Question: I create a matlab gui and have some element in it with some axes. I plot one of my desire plot in ploter1 ( first axes ) using
'''
plot(handles.ploter1,xx); title(handles.ploter1,'Waveform');
'''
and it is ok,but I want use specgram and plot specgram result in another axes by I dont know how can do it :(
I test
'''
specgram(wav,N,fs,hamming(N/4),round(0.9*N/4));xlabel('time, s');
'''
or
'''
specgram(handles.ploter2,wav,N,fs,hamming(N/4),round(0.9*N/4));xlabel('time, s');
'''
but return me error or nothing !!!

please help me. thank you very much
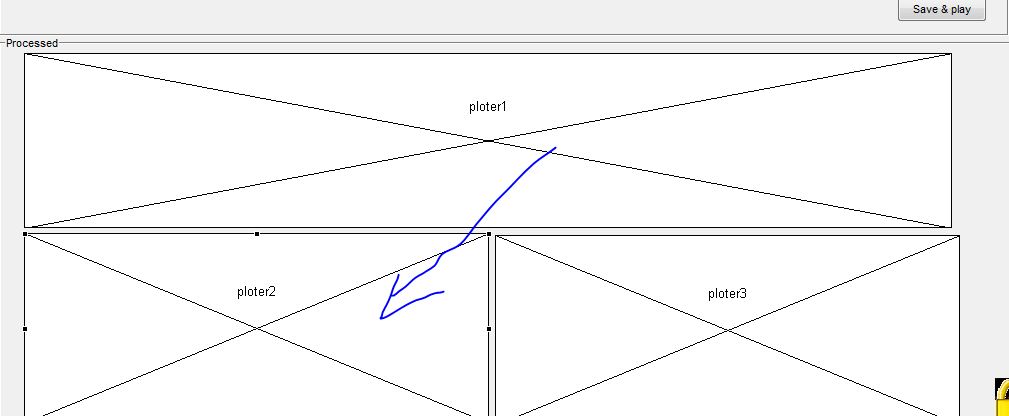
Answer: as mentioned in the comments by bdecaf, what should work, is to set the current axes:
'''
axes(handles.ploter2);
'''
now, when using just
'''
spectrogram(x,window,noverlap,F)]
'''
the plot should be on the specified axes. If not, try:
'''
hold on
'''
before!
specgram or spectogram does not have a parameter for the plot. You have to define it later on.
I suggest to get the result first by:
'''
[S,F,T]=spectrogram(x,window,noverlap,F)]
'''
and then plot it on a specific axes:
'''
plot(handles.ploter2, S,F)
'''
But I am not sure about which parameter you want to plot. Please take a look at the docs.
From the docs:
> [S,F,T] = spectrogram(...) returns a vector of frequencies, F, and a vector of times, T, at which the spectrogram is computed. F has length equal to the number of rows of S. T has length k (defined above) and the values in T correspond to the center of each segment.[S,F,T] = spectrogram(x,window,noverlap,F) uses a vector F of frequencies in Hz. F must be a vector with at least two elements. This case computes the spectrogram at the frequencies in F using the Goertzel algorithm. The specified frequencies are rounded to the nearest DFT bin commensurate with the signal's resolution. In all other syntax cases where nfft or a default for nfft is used, the short-time Fourier transform is used. The F vector returned is a vector of the rounded frequencies. T is a vector of times at which the spectrogram is computed. The length of F is equal to the number of rows of S. The length of T is equal to k, as defined above and each value corresponds to the center of each segment.[S,F,T] = spectrogram(x,window,noverlap,F,fs) uses a vector F of frequencies in Hz as above and uses the fs sampling frequency in Hz. If fs is specified as empty [], it defaults to 1 Hz.